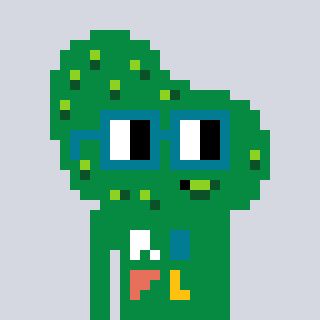
a pixel art character with square dark green glasses, a pickle-shaped head and a green-colored body on a cool background